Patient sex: F
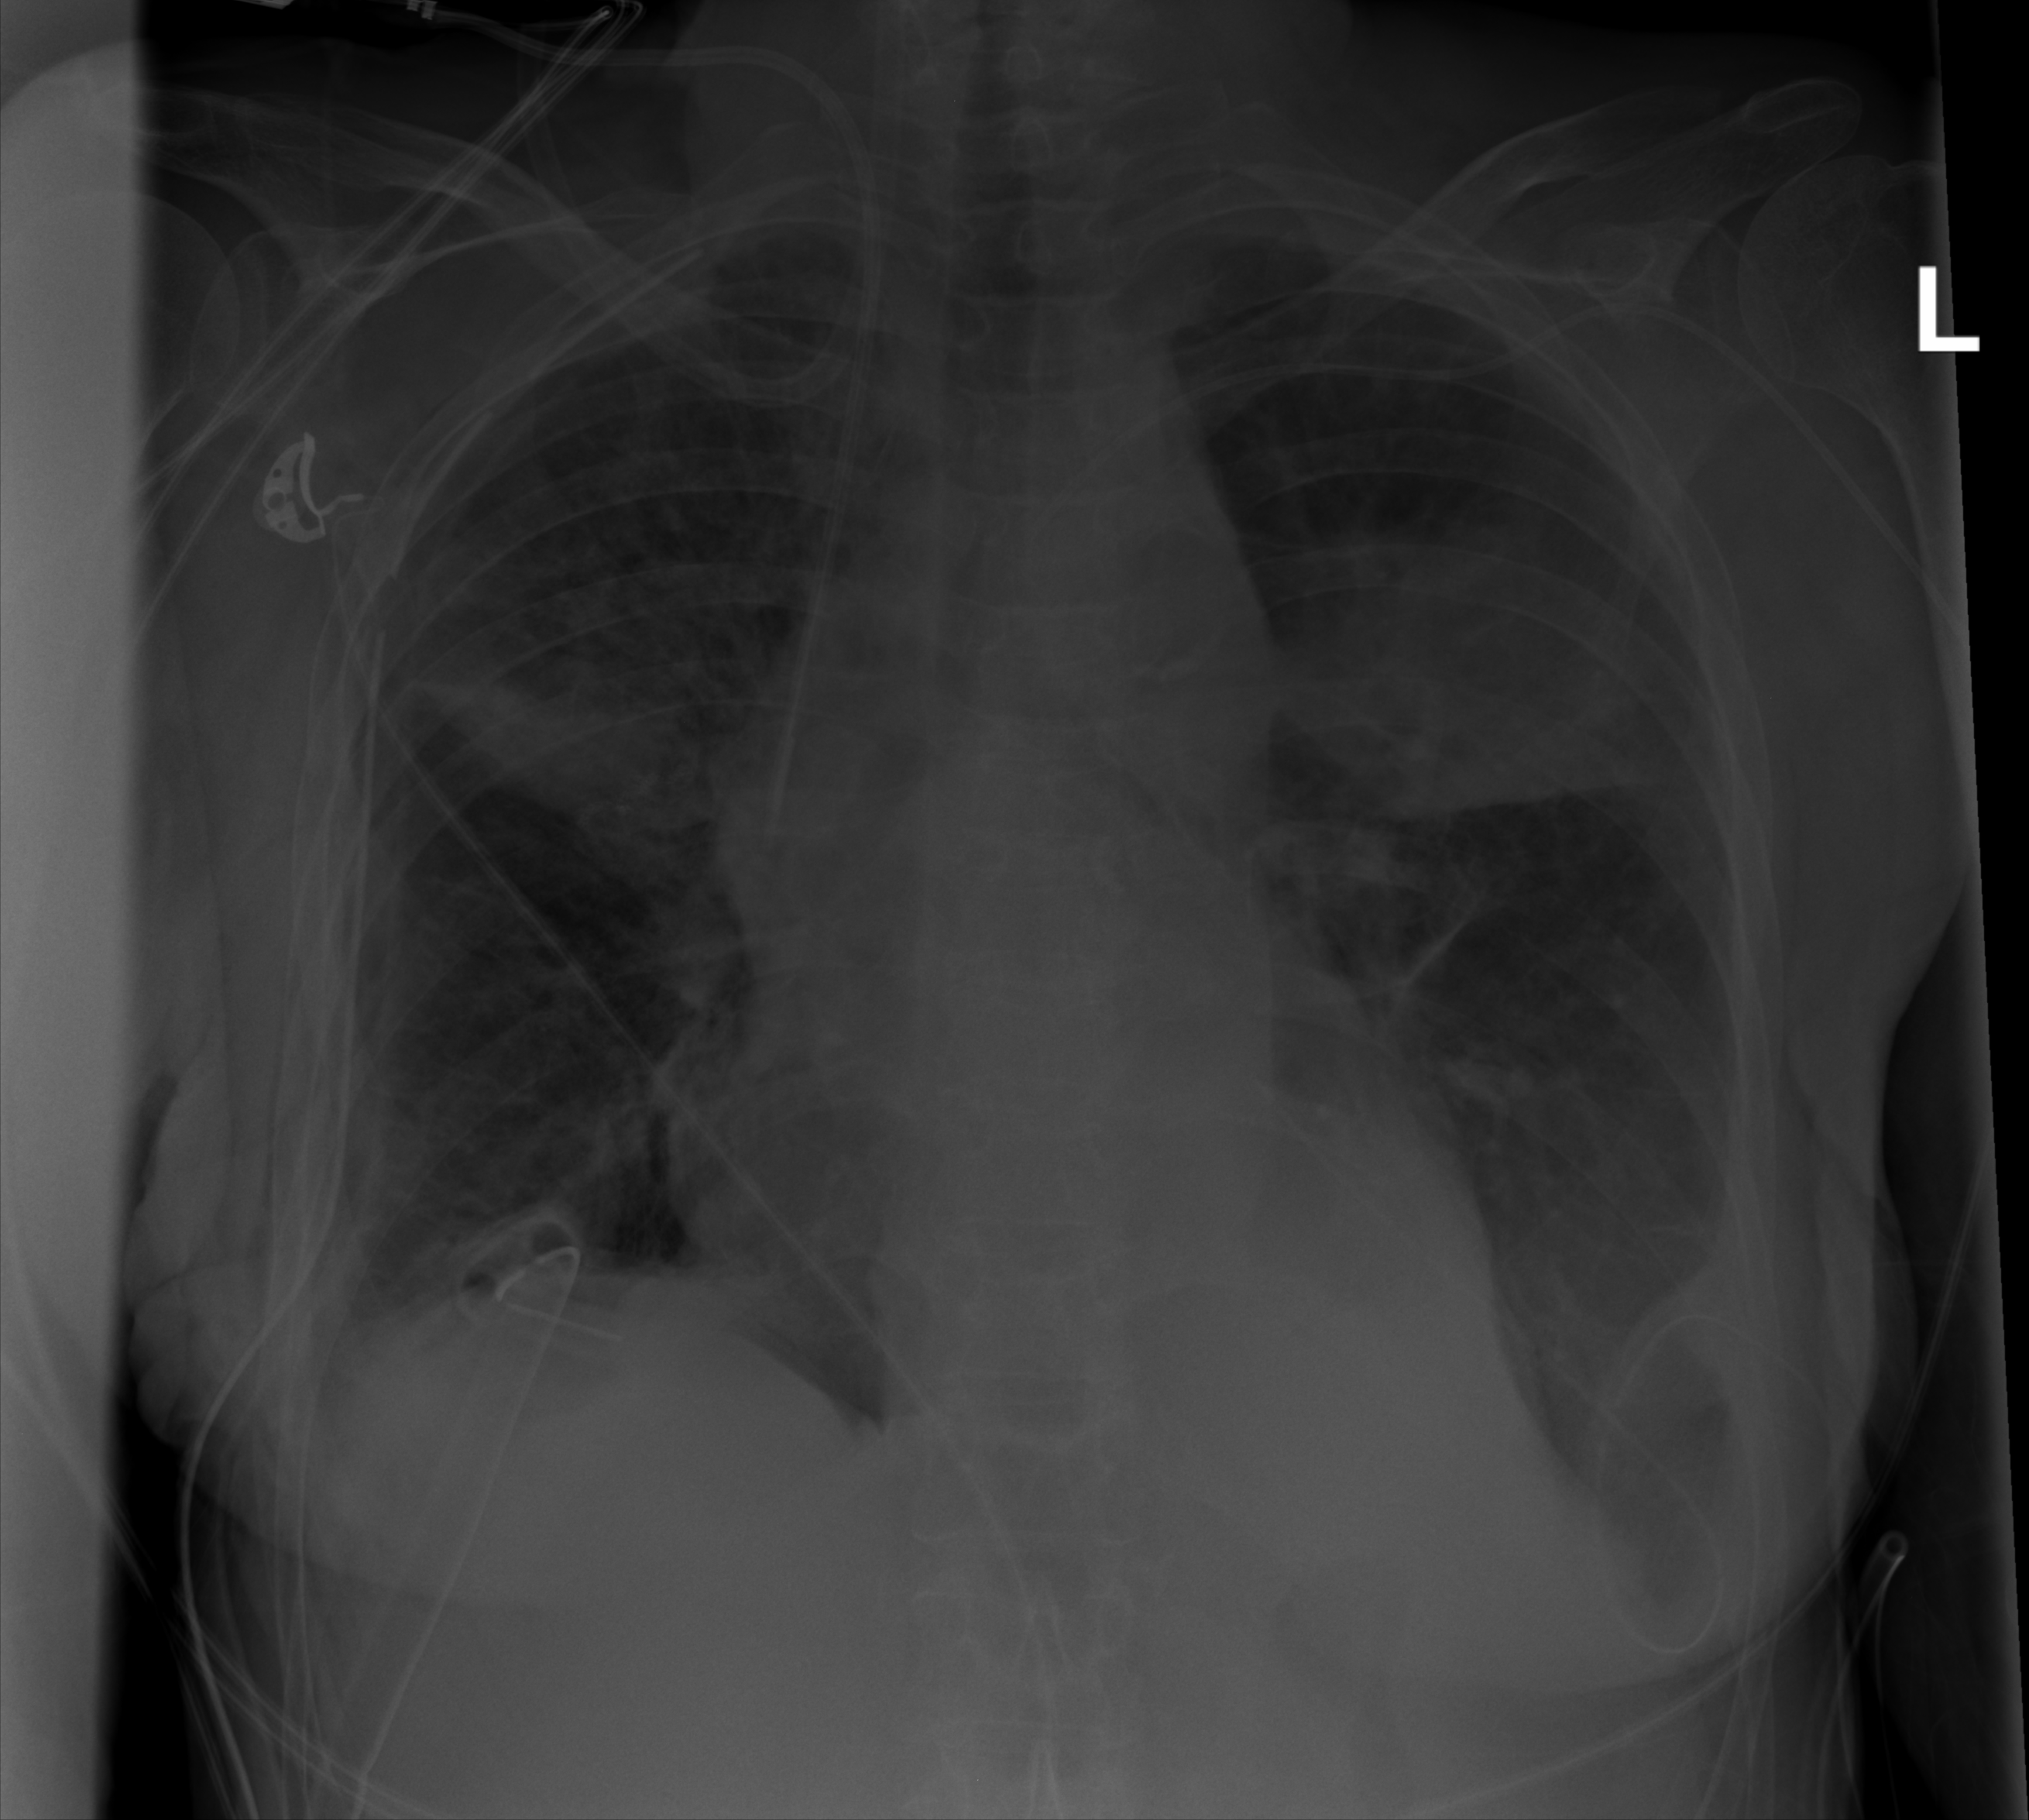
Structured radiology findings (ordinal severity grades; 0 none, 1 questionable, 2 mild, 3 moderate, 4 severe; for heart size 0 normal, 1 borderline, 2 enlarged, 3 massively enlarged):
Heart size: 2
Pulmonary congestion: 2
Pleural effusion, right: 2
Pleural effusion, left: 2
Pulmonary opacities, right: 2
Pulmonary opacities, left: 2
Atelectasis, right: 2
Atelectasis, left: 3